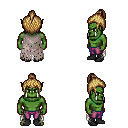
a pixel art fantasy rpg character, male body template, orc, green skin, gray tattered cape, magenta pants, blonde short topknot hairstyle, black shoes, four views (front, back, left, right), 2x2 character sprite sheet, small pixel art, hard edges, no anti-aliasing